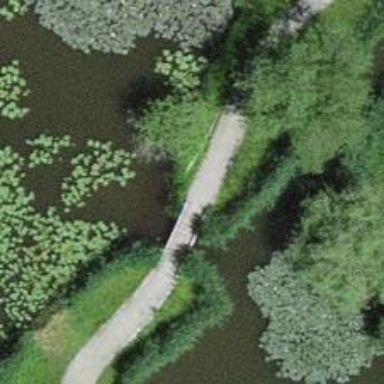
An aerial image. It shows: Path leading to bridge.